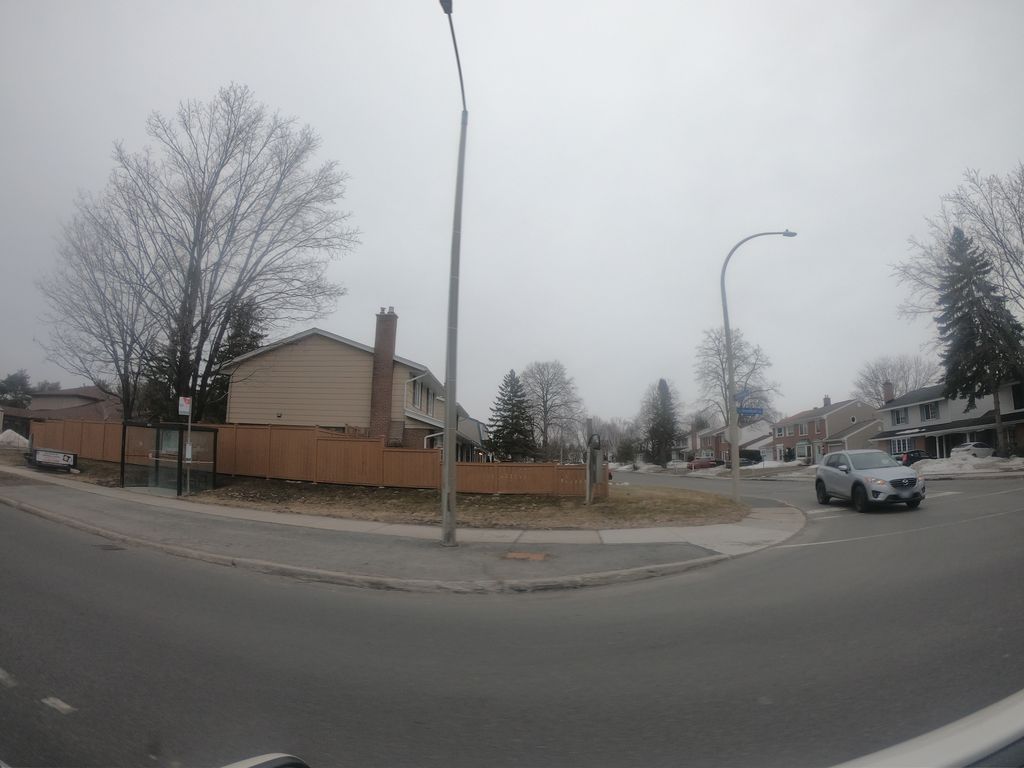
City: ottawa-gatineau